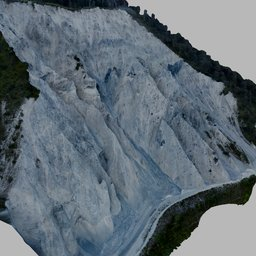
Label: nature